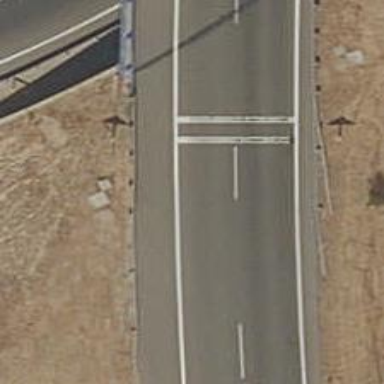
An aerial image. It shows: Traffic calming measure in place: rumble strips.